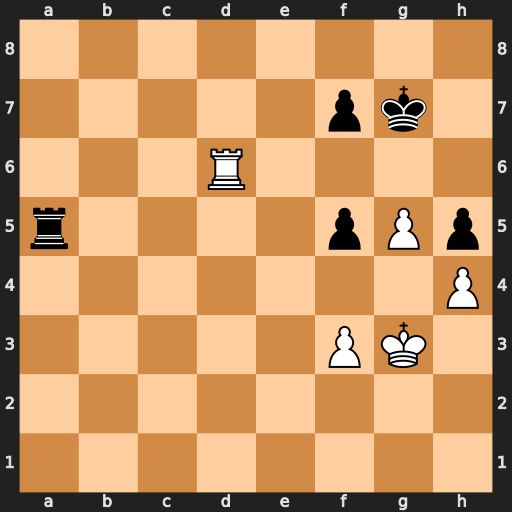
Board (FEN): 8/5pk1/3R4/r4pPp/7P/5PK1/8/8
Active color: w
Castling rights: -
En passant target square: -
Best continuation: Rh6 Rb5 Rxh5